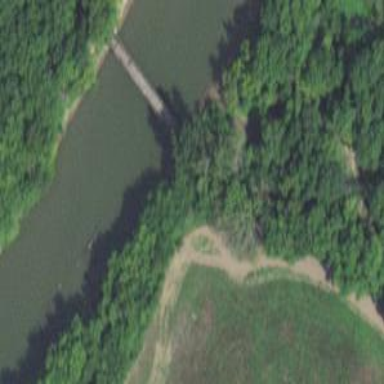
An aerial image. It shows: Path leading across truss bridge known as Timber Truss Bridge.